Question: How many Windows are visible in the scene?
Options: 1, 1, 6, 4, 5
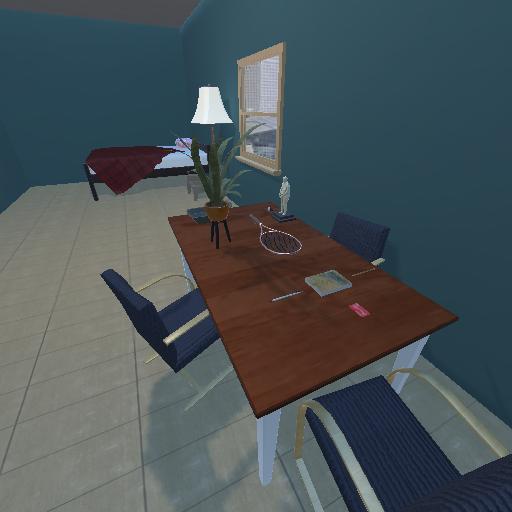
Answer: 1